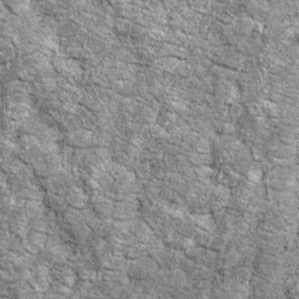
Label: non_frost